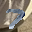
Label: 7